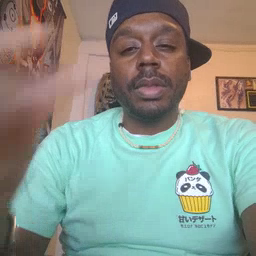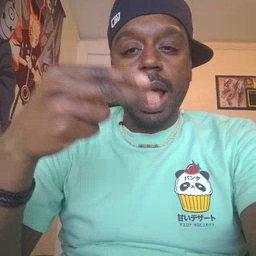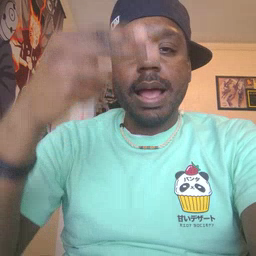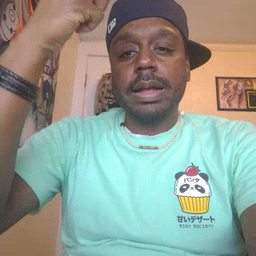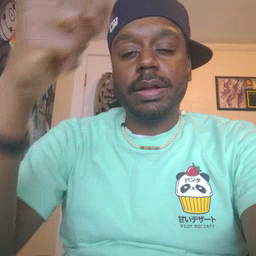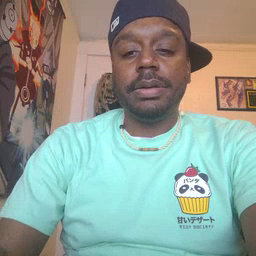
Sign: high